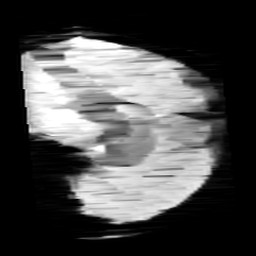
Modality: minIP
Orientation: sagittal
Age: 10
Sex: male
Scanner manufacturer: siemens
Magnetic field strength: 3 T
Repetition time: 0.027 s
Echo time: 0.02 s